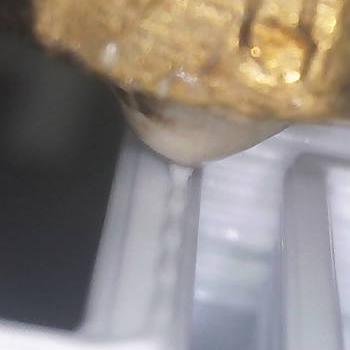
Flow rate: 52%